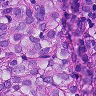
Metastatic tissue present: yes